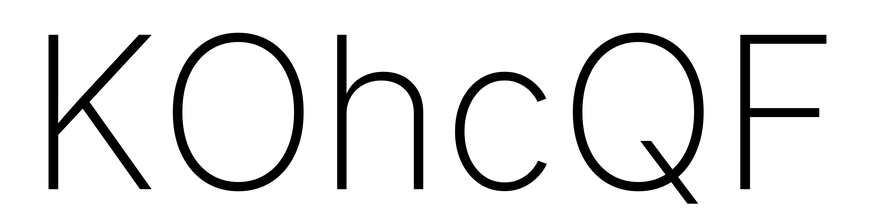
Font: Inter_ExtraLight